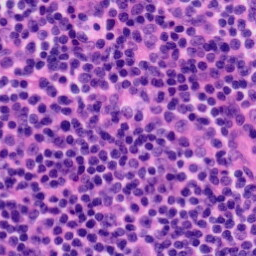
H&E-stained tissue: Tonsil